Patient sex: F
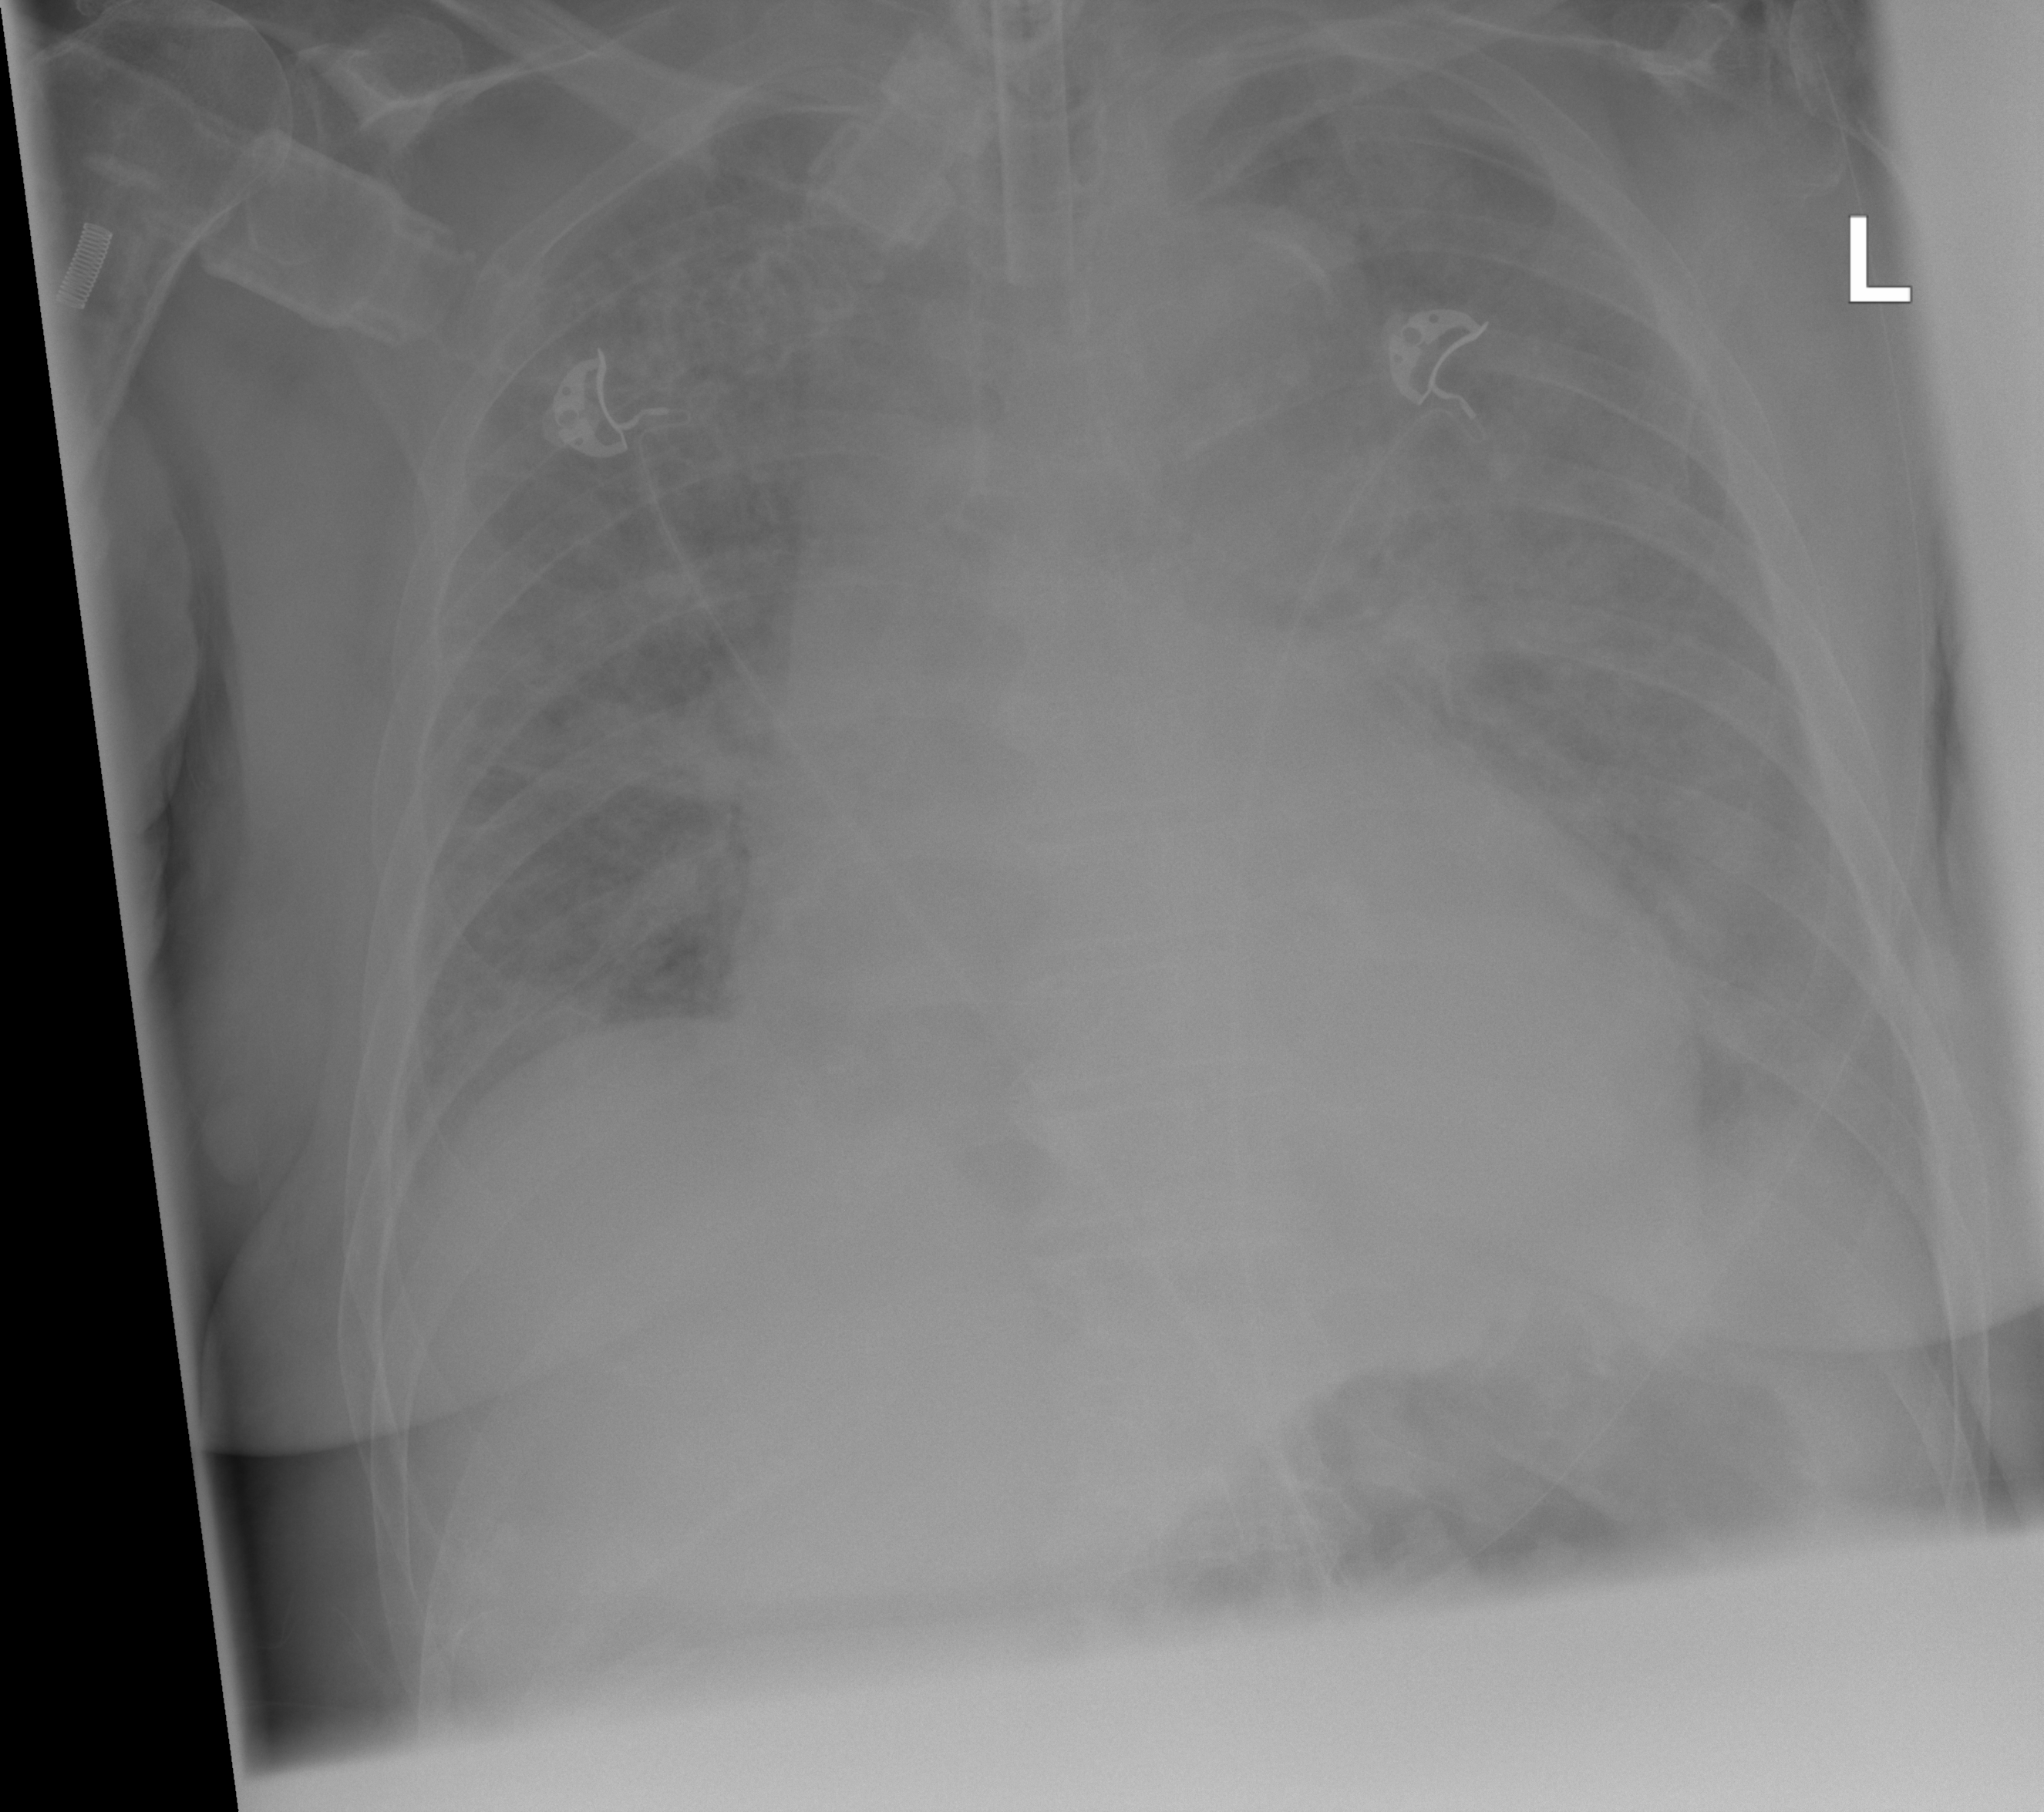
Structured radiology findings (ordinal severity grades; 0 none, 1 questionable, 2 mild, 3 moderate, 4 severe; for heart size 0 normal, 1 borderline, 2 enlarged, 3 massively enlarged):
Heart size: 2
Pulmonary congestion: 2
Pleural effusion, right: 0
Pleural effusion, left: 2
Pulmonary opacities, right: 0
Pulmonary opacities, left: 0
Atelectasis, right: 0
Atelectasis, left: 2